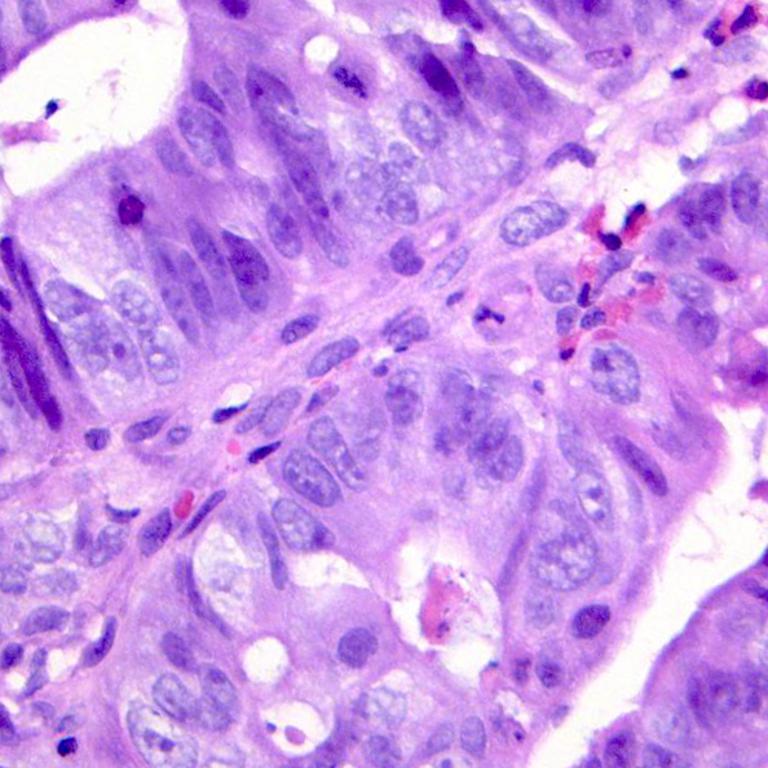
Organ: colon
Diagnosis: adenocarcinomas